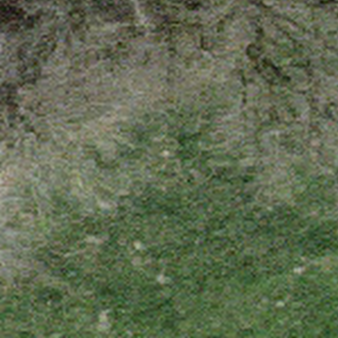
Label: other